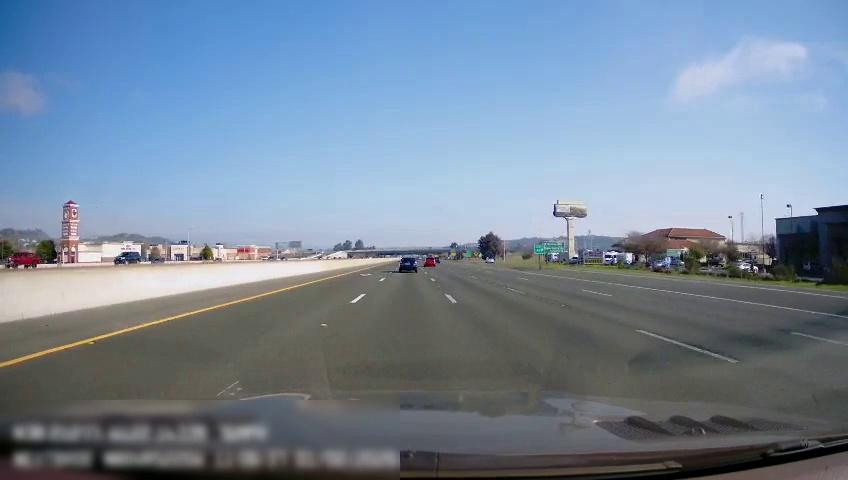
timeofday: Day
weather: Sunny
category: Drivable Space
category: Vehicles | Car
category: Vehicles | Car
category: Drivable Space
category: Vehicles | Truck
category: Vehicles | Car
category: Vehicles | Car
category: Lanes | Current Lane
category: Lanes | Alternate Lane
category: Lanes | Current Lane
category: Lanes | Alternate Lane
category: Lanes | Alternate Lane
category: Lanes | Alternate Lane
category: Lanes | Alternate Lane
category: Traffic | Signs
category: Traffic | Signs